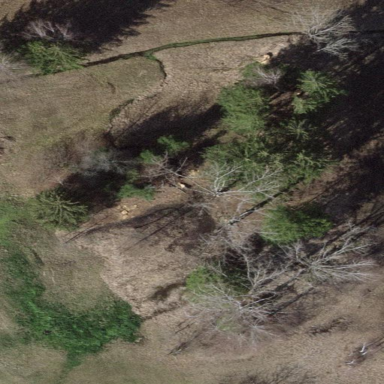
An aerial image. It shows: Mixed leaf woodland.